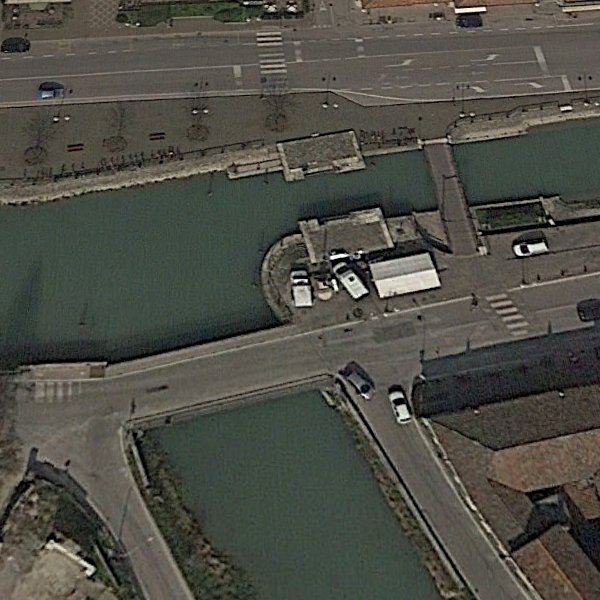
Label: Bridge